Question: Consider:

I am getting this error while calling the API:
> Thread 1: EXC_BAD _INSTRUCTION(code = EXC_1386_INVOP,subcode = 0*0)
The main thing is getting the error in the alamofire.swift file.
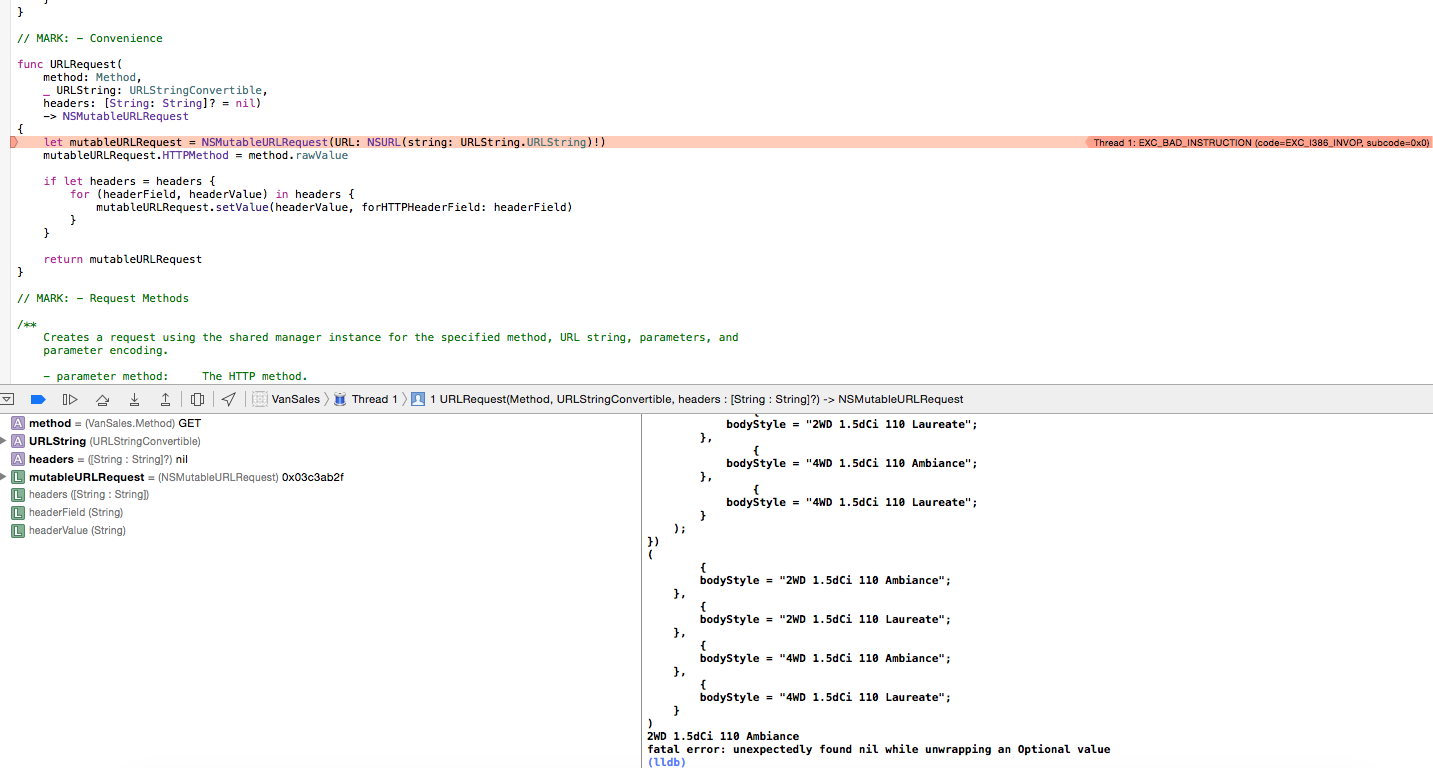
Answer: If you look closely, your error says:
> fatal error: unexpectedly found nil while unwrapping an optional value
Which means, that a variable that wasn't supposed do be 'nil', is 'nil'.
In this code 'NSURL(URL: URLString.URLString)' returns 'nil'.
Check again what URL are you passing as parameter.